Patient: sex M, age 71
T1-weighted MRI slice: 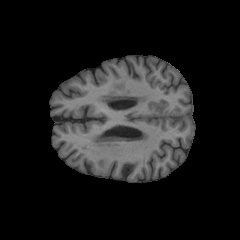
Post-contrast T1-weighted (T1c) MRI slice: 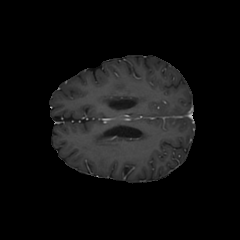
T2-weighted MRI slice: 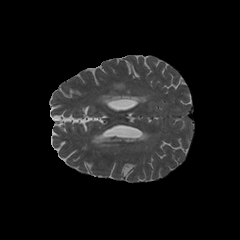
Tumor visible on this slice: yes
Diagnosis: Astrocytoma, IDH-wildtype
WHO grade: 2